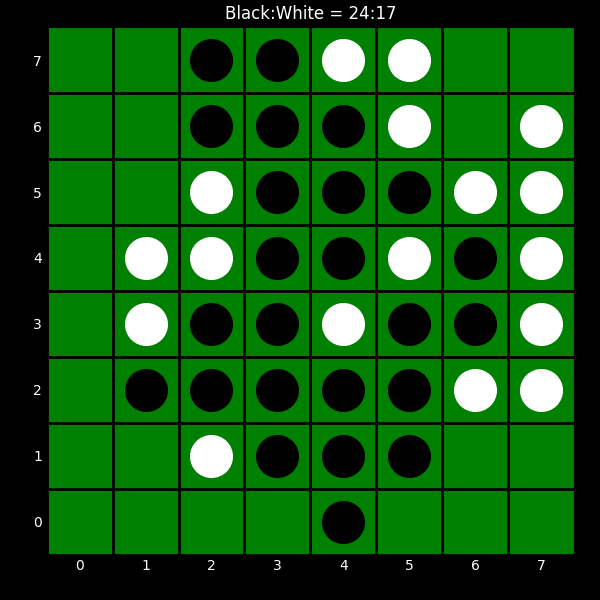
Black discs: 24
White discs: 17